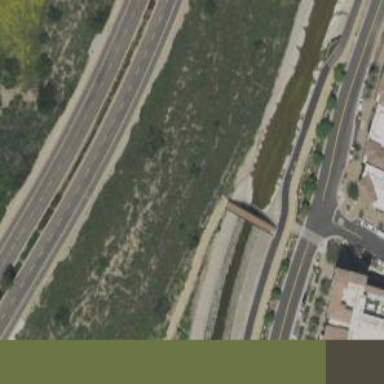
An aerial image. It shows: Path on bridge.